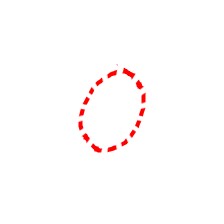
Shape: circle